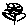
Label: flower